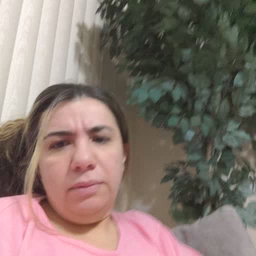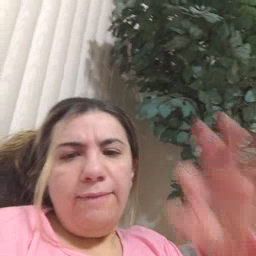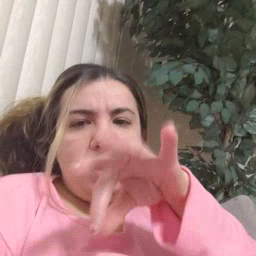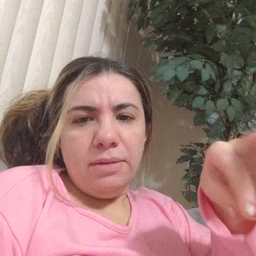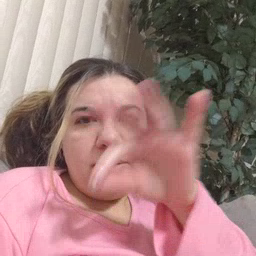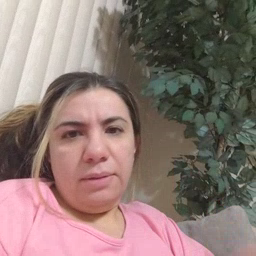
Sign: frenchfries